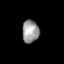
Tissue: prostate
Cell type: T cells
Senescence score: 0.7764
Nuclear area (px): 382
Mean DAPI intensity: 149.825